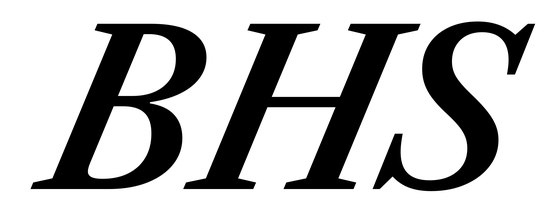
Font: LibreCaslonText-Italic_SemiBold_Italic